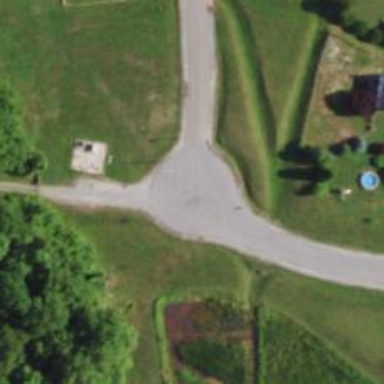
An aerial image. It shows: Turning circle on the road.